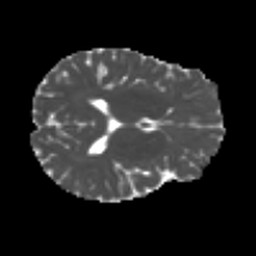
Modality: MD
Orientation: axial
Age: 24
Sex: female
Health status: ill
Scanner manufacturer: siemens
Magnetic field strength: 3 T
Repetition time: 6.5 s
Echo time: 0.062 s